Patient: sex F, age 59
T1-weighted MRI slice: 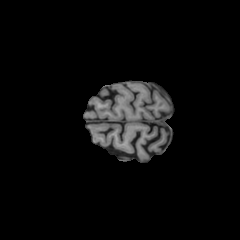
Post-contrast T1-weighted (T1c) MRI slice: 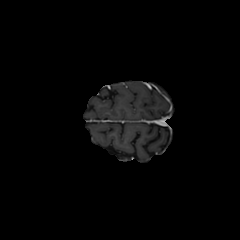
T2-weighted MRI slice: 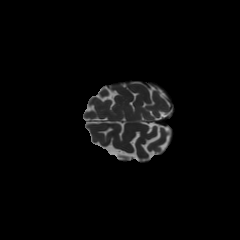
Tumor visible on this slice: no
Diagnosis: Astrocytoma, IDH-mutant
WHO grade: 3